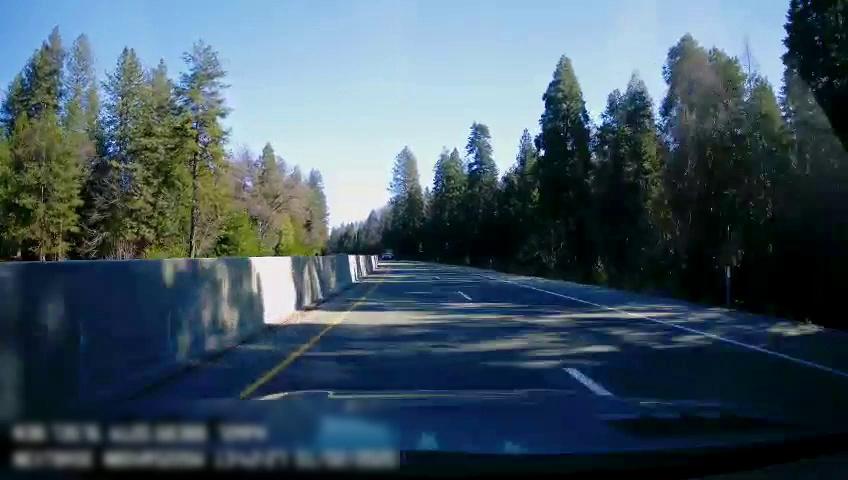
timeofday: Day
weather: Sunny
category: Drivable Space
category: Lanes | Alternate Lane
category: Lanes | Current Lane
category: Lanes | Alternate Lane